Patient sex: F
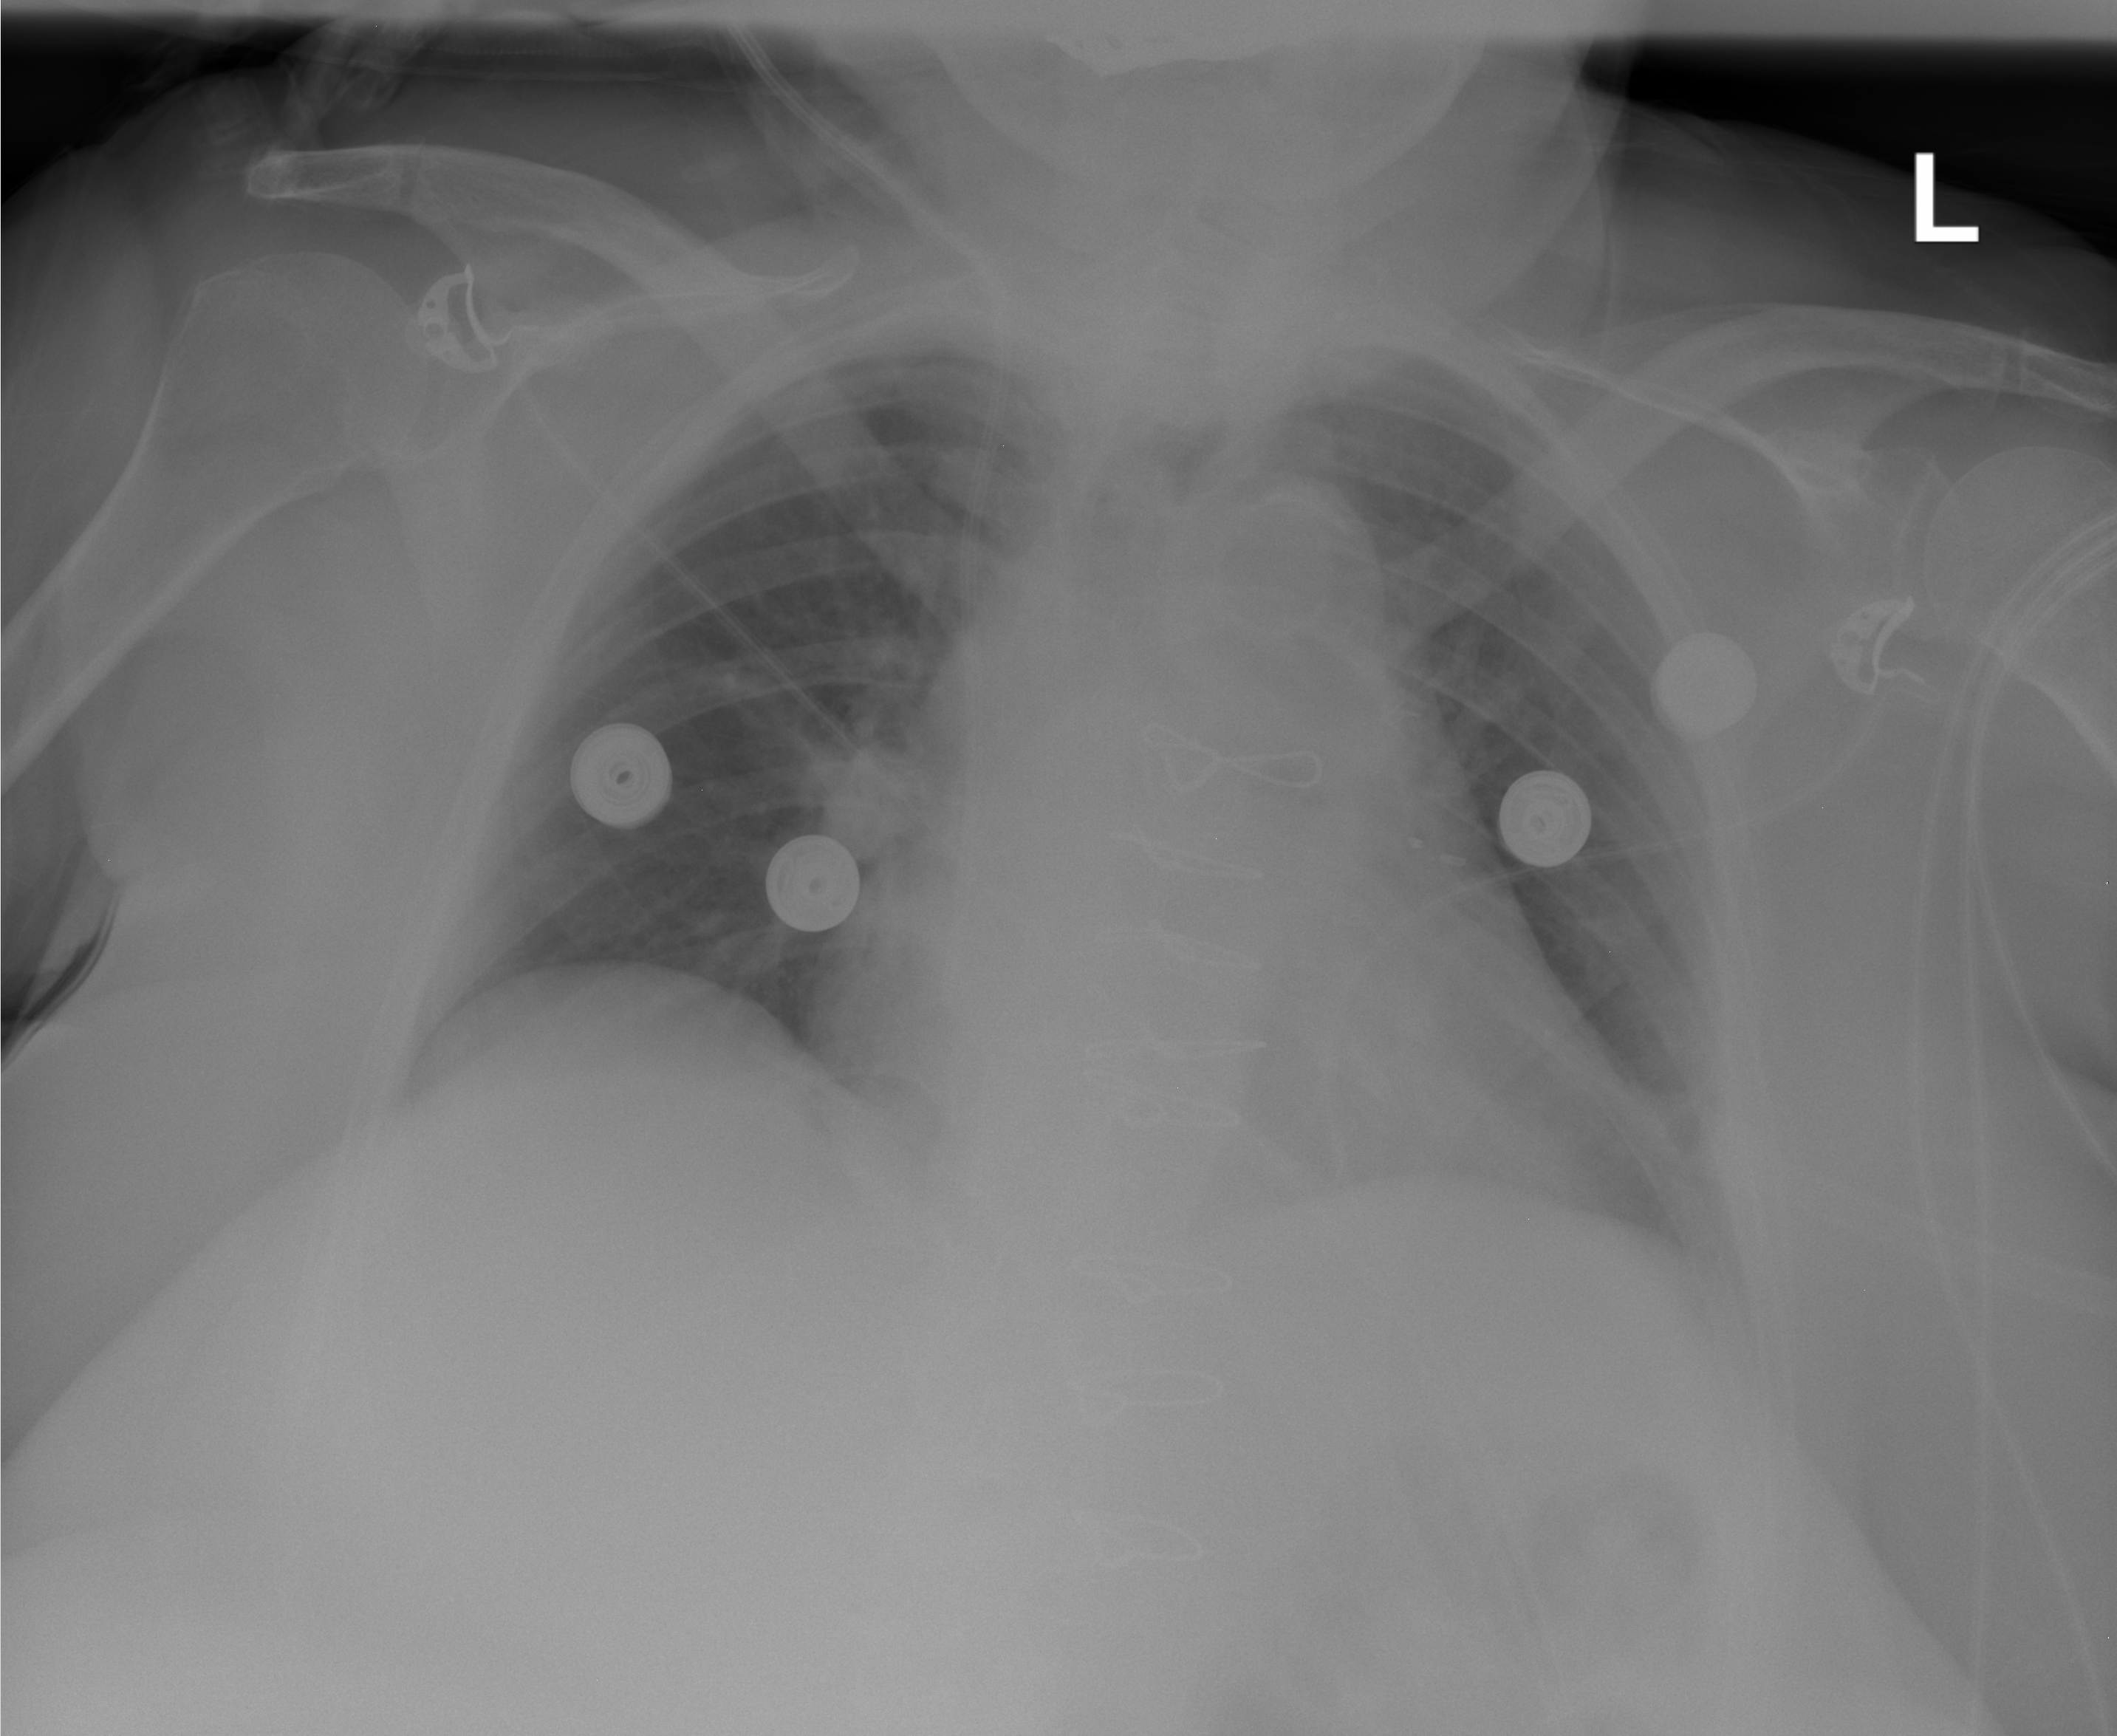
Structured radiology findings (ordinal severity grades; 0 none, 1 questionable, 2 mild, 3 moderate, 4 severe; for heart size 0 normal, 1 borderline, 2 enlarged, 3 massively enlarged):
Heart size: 2
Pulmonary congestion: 0
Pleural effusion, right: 0
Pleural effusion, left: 2
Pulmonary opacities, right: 0
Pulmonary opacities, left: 0
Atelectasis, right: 2
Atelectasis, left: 2